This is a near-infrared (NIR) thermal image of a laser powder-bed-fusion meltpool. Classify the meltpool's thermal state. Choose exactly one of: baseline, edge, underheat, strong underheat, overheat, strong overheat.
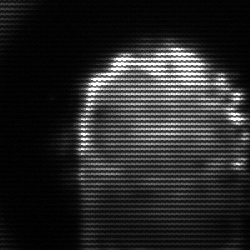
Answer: baseline